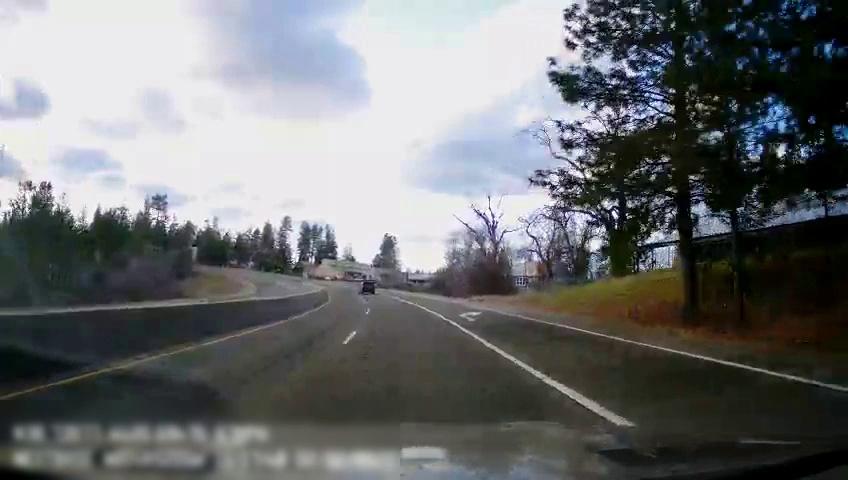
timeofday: Day
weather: Cloudy
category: Drivable Space
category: Vehicles | SUV
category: Lanes | Alternate Lane
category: Lanes | Current Lane
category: Lanes | Current Lane
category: Lanes | Current Lane